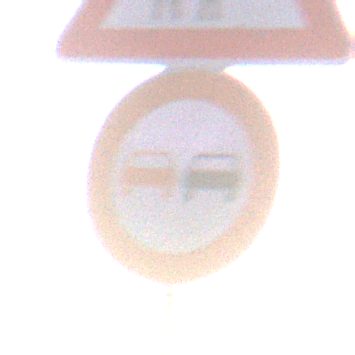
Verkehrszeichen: Ueberholverbot
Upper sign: ViehtriebLinks
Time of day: Dawn
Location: Outdoor (RoadRail)
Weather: Clear
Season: NotSpecified
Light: Natural